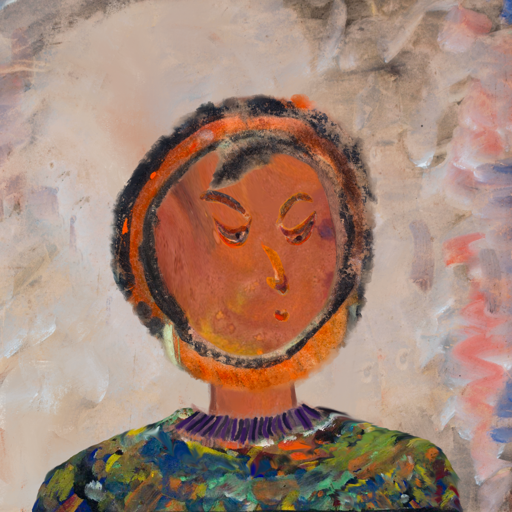
Background: Roy_Bahadur, Head And Neck Side: Mother_And_Son_Son, Face Side: Hypocrite, Bust: An_Impression, Hair Side: Childish, Head Accessory: Blank, Second Necklace: Blank, Necklace: HillGirl, Baby: Blank